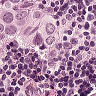
Metastatic tissue present: yes